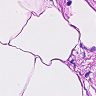
Metastatic tissue present: no